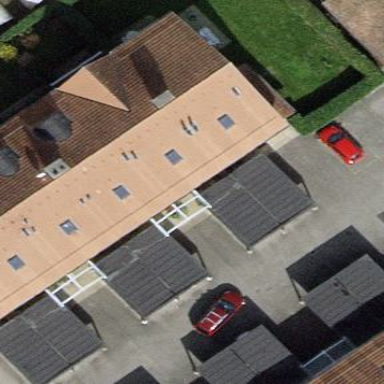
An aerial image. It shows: View of roof of building.